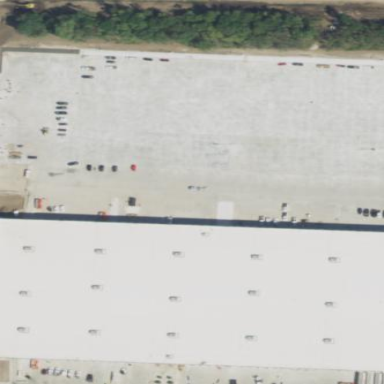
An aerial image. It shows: Warehouse building used as post depot.